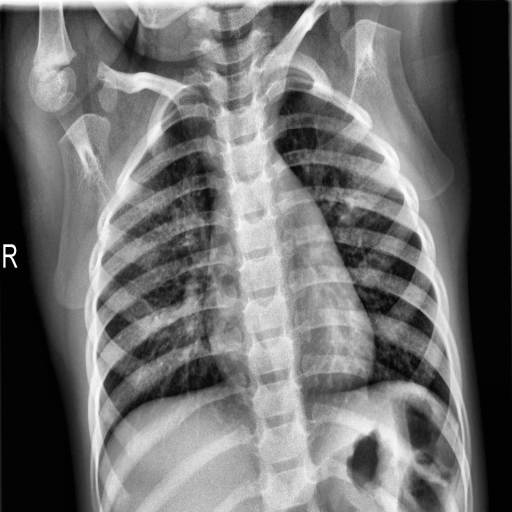
Finding: NORMAL